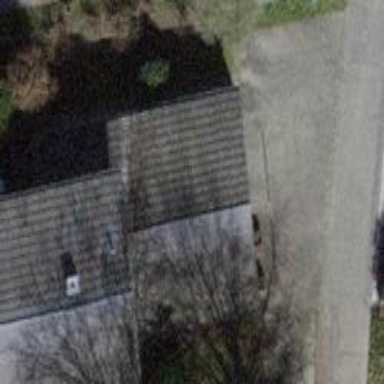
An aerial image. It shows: Garage.